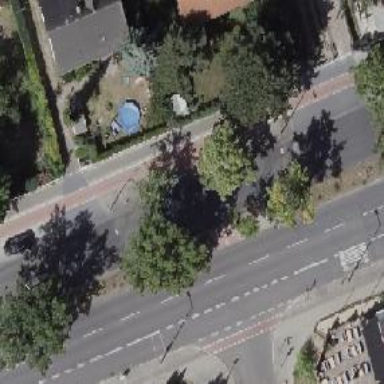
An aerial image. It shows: Secondary road with asphalt surface and cycle track on the right.